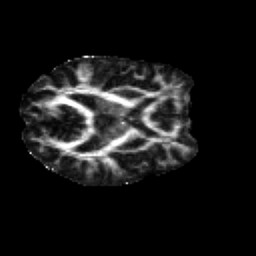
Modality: FA
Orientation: axial
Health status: healthy
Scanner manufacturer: siemens
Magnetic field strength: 3 T
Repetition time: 12 s
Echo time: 0.092 s